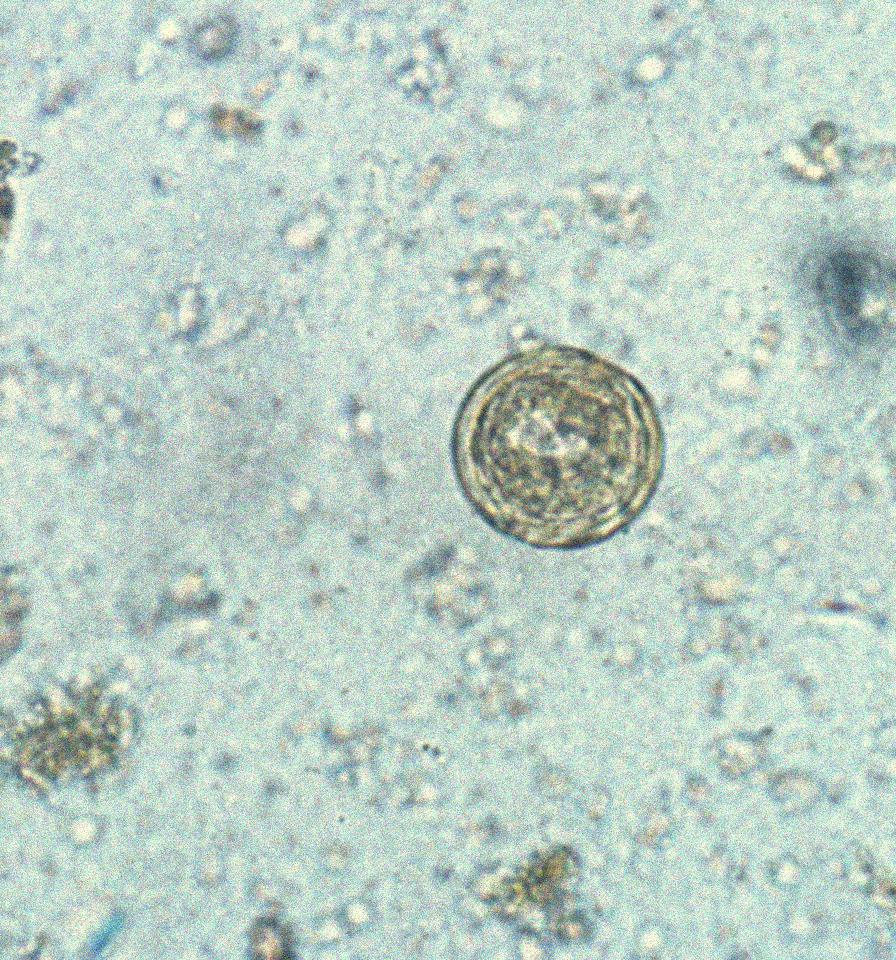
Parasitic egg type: Ascaris lumbricoides